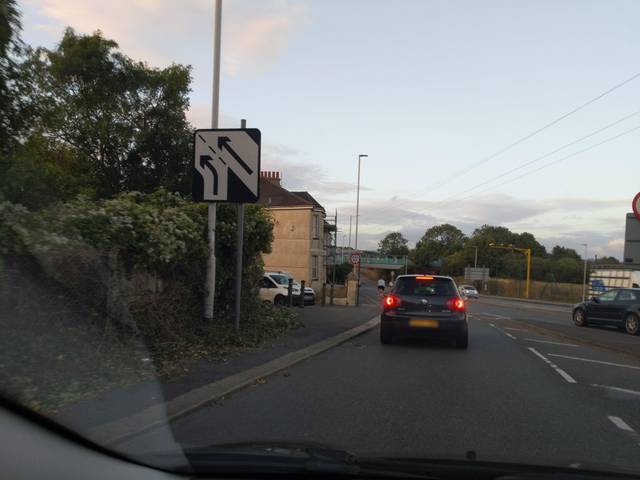
Region: United Kingdom
Coordinates: 50.372, -4.113